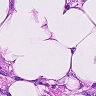
Metastatic tissue present: yes